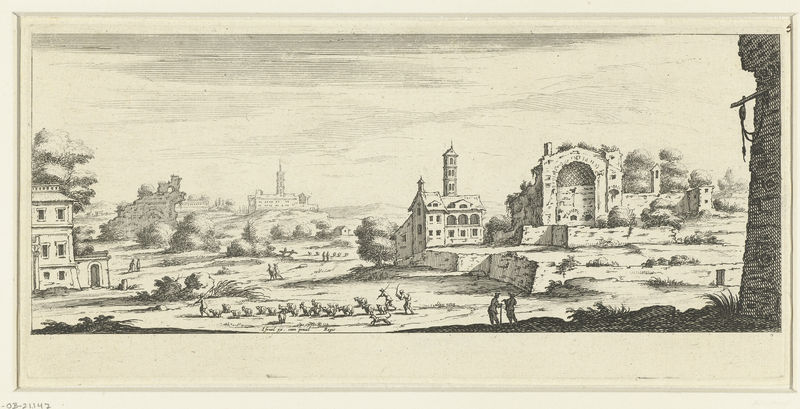
Titel: Landschap met ruïnes
Künstler: Jacques Callot
Standort: Amsterdam
Institution: Rijksmuseum
Schlagwörter: himmel, schatten, weiß, wolken, bäume, landschaft, menschen, stadt, fenster, schwarz, zeichnung, gebäude, haus, schloss, tiere, wiese, rahmen, ferne, häuser, büsche, gitter, kirche, bauern, turm, ruhe, ansicht, italien, mauer, herde, schweine, stille, tor, ruine, druck, radierung, stich, friedhof, ruinen, wanderer, tempel, verfallen, kche, abeiter bauern